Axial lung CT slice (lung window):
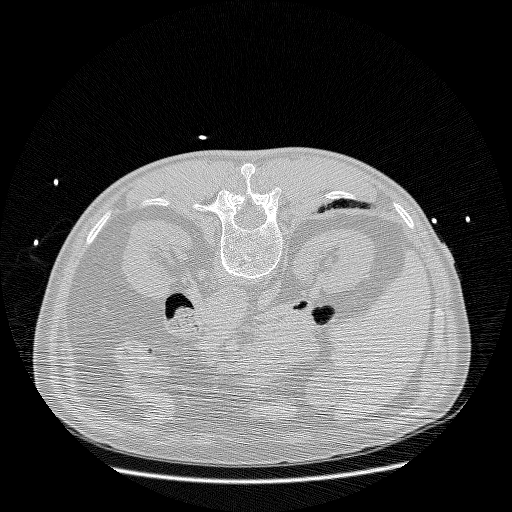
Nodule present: no